Interaction volume radius: 5 \u00c5
Interaction volume height: 25 \u00c5
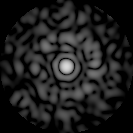
Disorder parameter: 0.8018